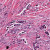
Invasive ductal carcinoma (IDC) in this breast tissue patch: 1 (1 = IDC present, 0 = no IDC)